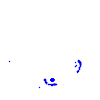
Particle: kaon